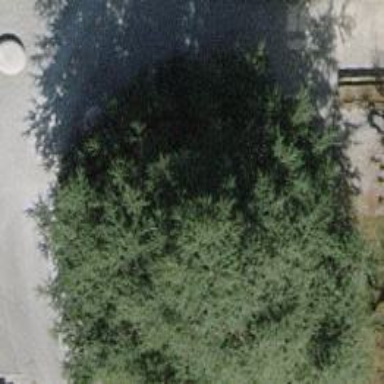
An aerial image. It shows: Evergreen needle-leaved tree in park.